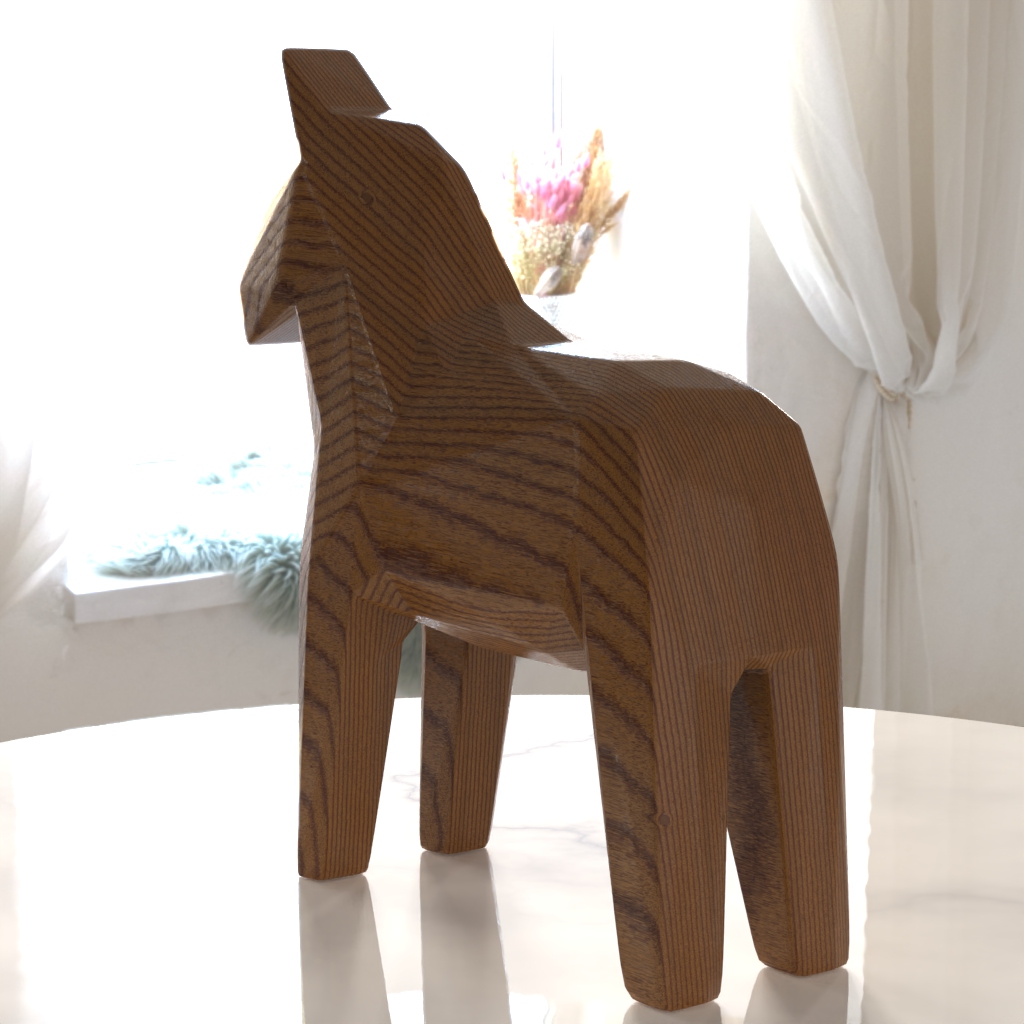
A high quality rendering of a dalahest_oak dalecarlian horse figurine made of varnished dark oak standing on a white marble sidetable in an a photo studio hall in london with natural soft warm daylight from windows,long-shot from the rear left side with a deep depth field of view, 100 mm, f -, bokeh